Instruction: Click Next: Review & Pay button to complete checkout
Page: extras
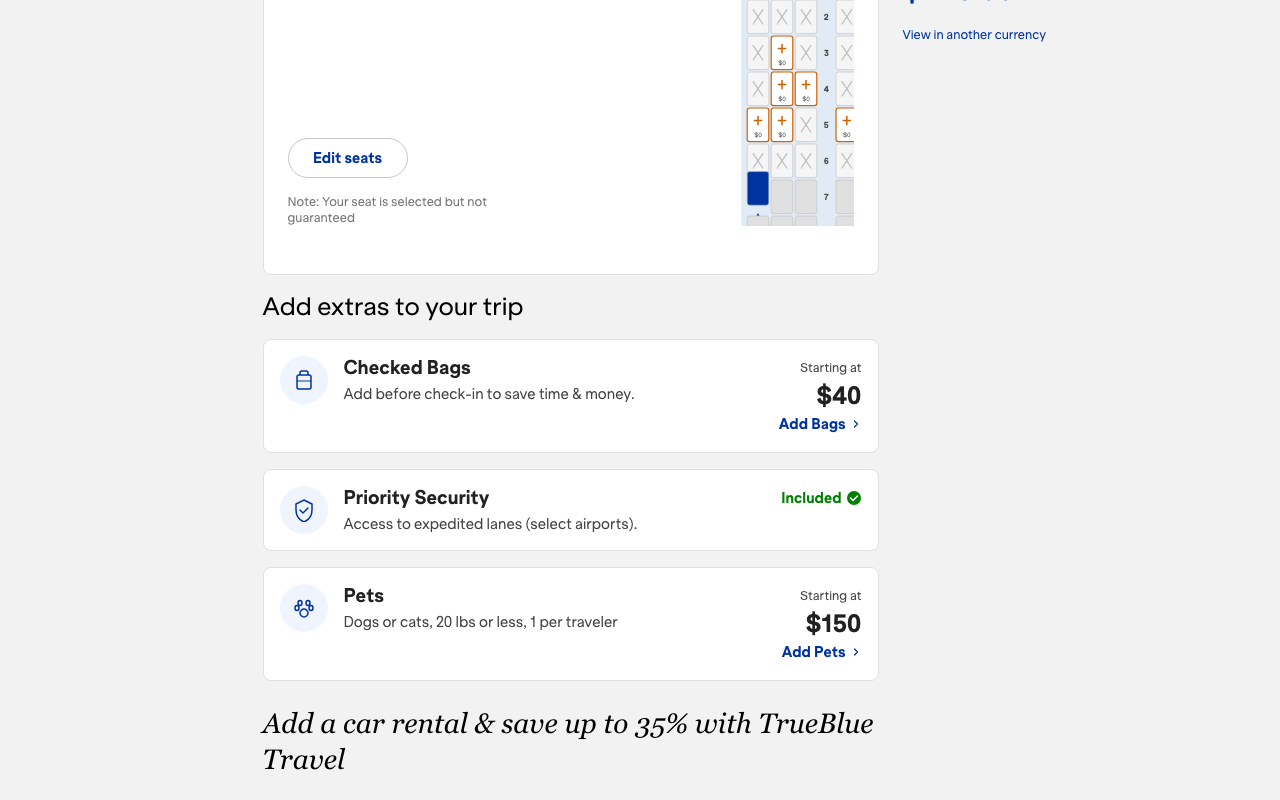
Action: click